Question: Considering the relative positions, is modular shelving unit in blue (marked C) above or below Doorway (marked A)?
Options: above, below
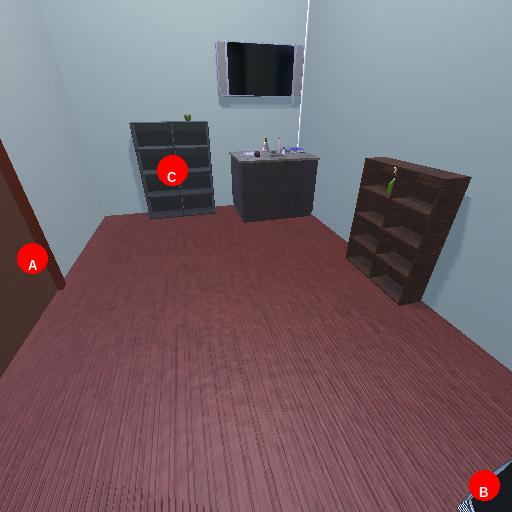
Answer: above